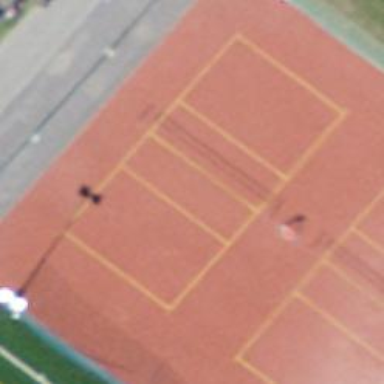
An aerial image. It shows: Building overlooking tennis court pitch.